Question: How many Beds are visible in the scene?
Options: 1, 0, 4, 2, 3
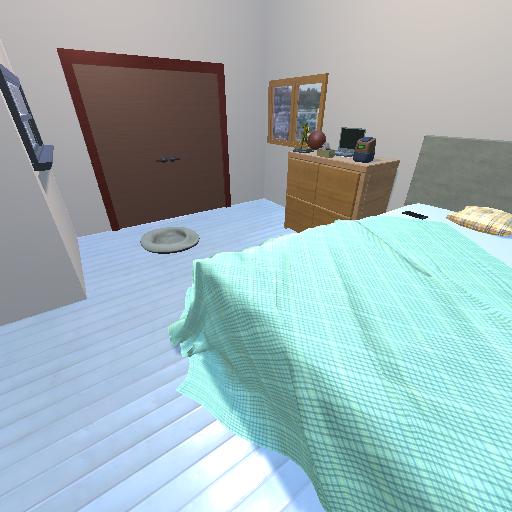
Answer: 1